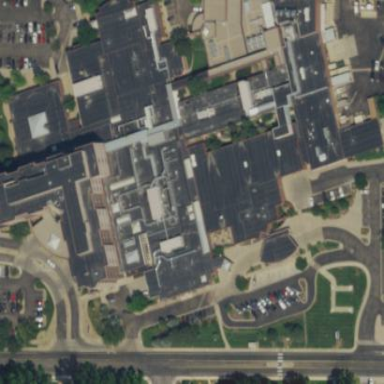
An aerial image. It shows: Hospital building.